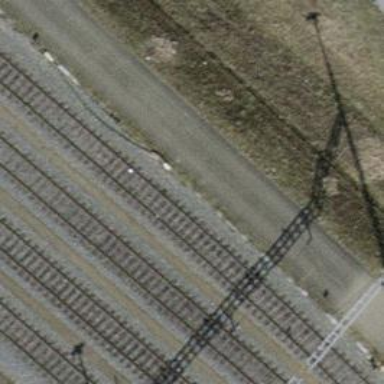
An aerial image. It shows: Rail yard with electrified contact lines for railway operations.